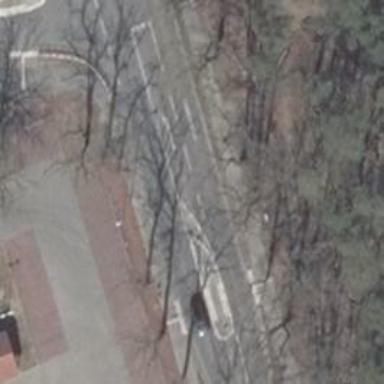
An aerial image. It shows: Uncontrolled crossing with central island on the road.